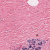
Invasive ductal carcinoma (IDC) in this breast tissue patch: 0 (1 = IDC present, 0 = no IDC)